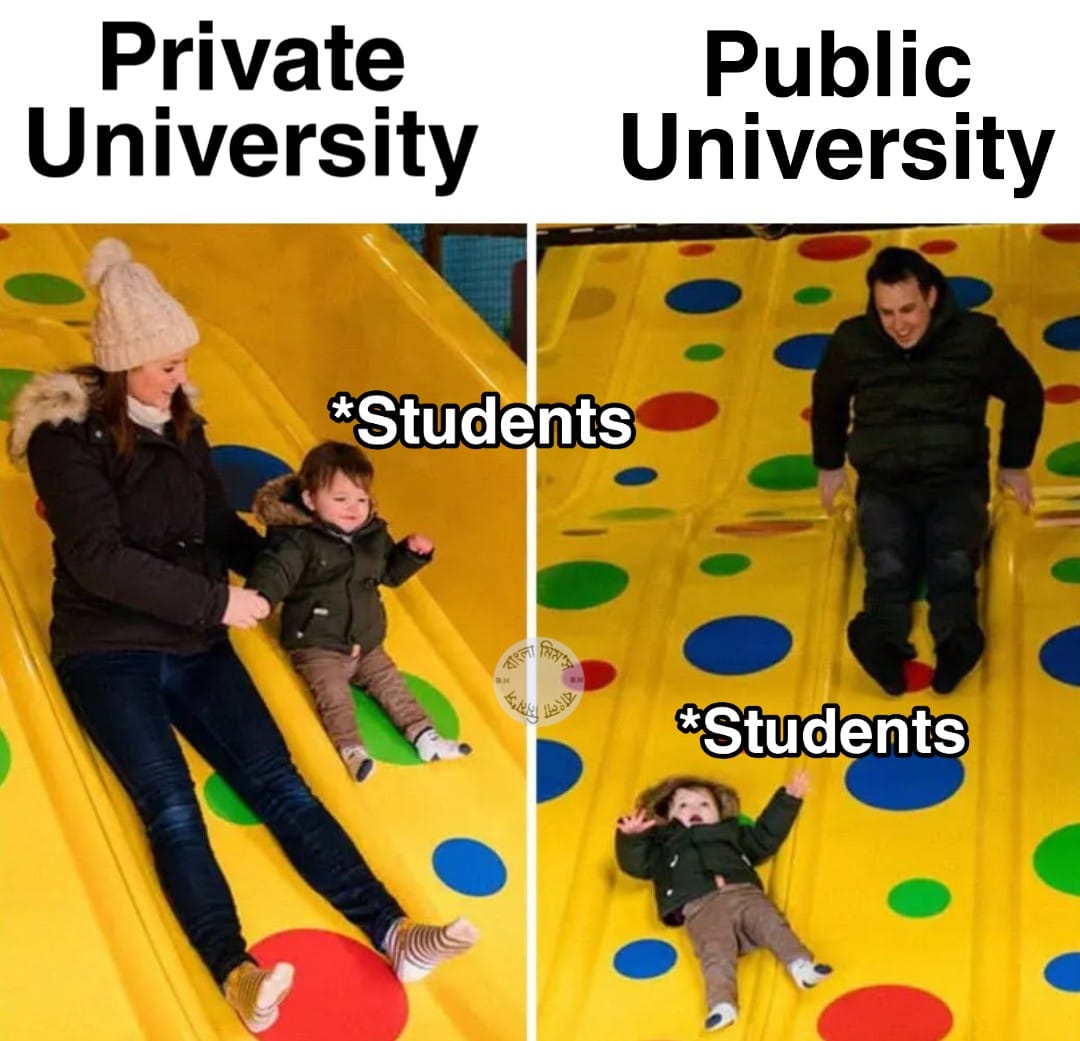
Caption: Private University    *Students   Public University   *Students
Label: non-hate